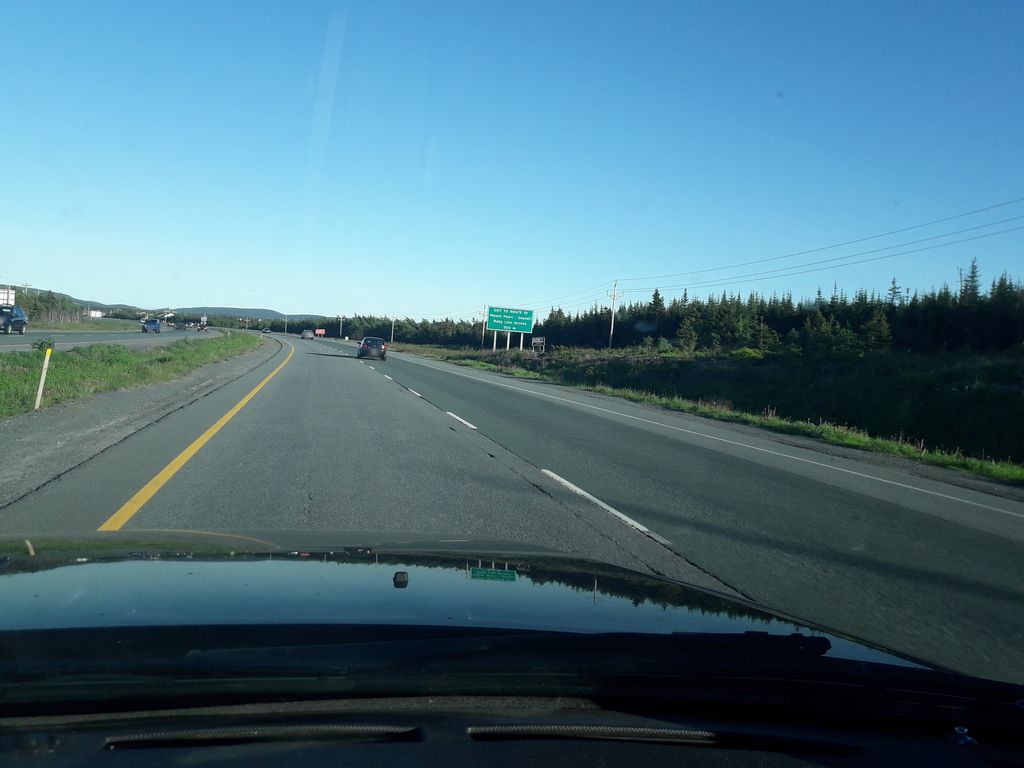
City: st_johns